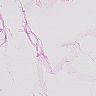
Metastatic tissue present: no